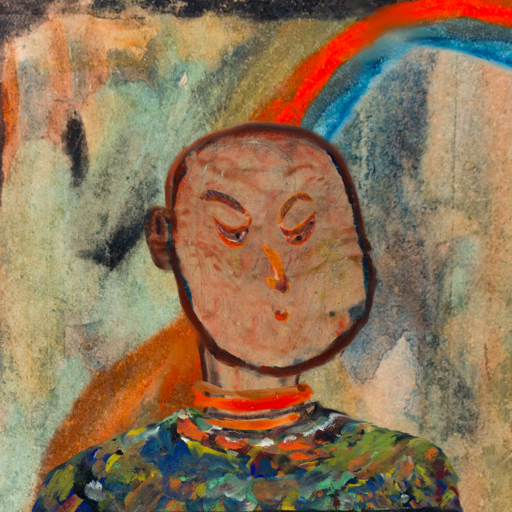
Background: Childish, Head And Neck Side: Orphan, Face Side: Hypocrite, Bust: An_Impression, Hair Side: Blank, Head Accessory: Blank, Second Necklace: Blank, Necklace: Experience, Baby: Blank